Question: I just tried to set up my first IntelliJ Java FX project. I was doing a tutorial where some fxml files are created. A screenshot from a eclipse window is shown:

I tried to do something similiar, but if I go to "new file", I cant even choose a fxml format. Is there no support in IntelliJ for that? I googled around but I couldnt find anything. Always it mentions I should try to enable the JavaFX support for my project, but it is enabled.
Any ideas?
Intellij 13.1, Ultimate Edition
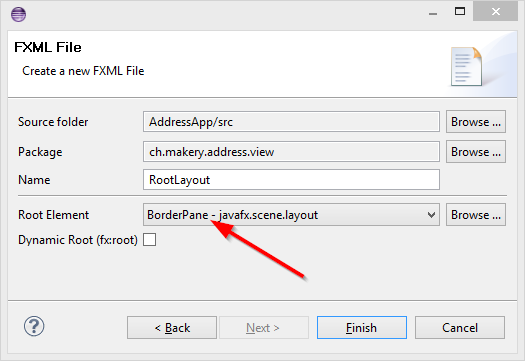
Answer: Right Click on the folder you want to create the new file in (e.g. the ch.makery.address.view package), then select from the context menu:
'''
New | File
'''
Type the name of the fxml file you want to create (e.g. RootLayout.fxml).
You now have a blank fxml file which you can hand edit.
Hand editing fxml isn't really advised except for minor tweaks.
So install SceneBuilder and you can edit the new fxml in SceneBuilder by right-clicking on the fxml filename in the Idea project window and choosing "Open in SceneBuilder".
See also, this related question on <URL>.